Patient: sex F, age 43
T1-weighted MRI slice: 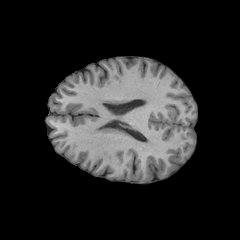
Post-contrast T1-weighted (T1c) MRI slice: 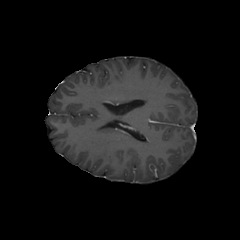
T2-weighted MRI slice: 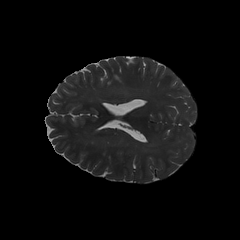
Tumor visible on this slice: no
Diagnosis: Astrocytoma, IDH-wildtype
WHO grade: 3